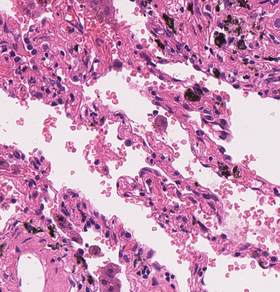
Tumor epithelial tissue: no
Tumor-associated stroma tissue: no
Normal tissue: yes